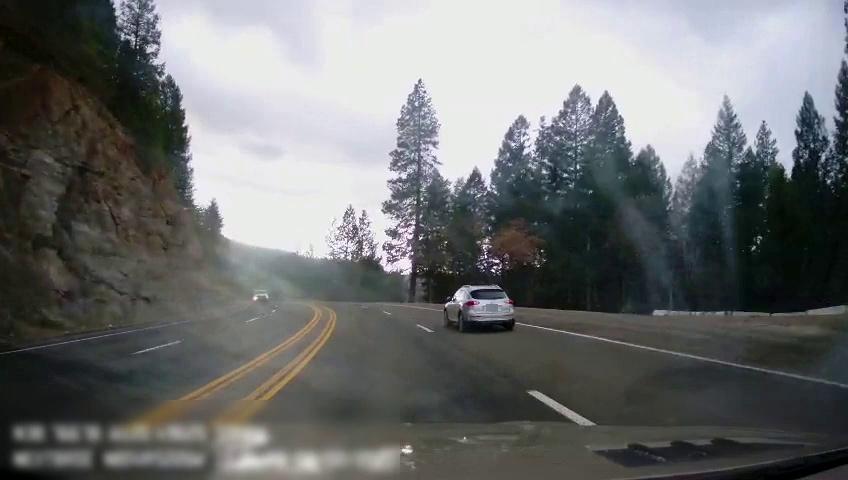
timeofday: Day
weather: Cloudy
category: Drivable Space
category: Vehicles | Car
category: Vehicles | Truck
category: Lanes | Alternate Lane
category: Lanes | Alternate Lane
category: Lanes | Alternate Lane
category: Lanes | Current Lane
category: Lanes | Current Lane
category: Lanes | Alternate Lane